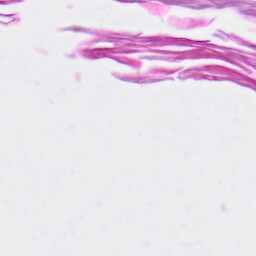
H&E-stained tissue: Skin